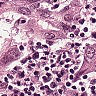
Metastatic tissue present: yes